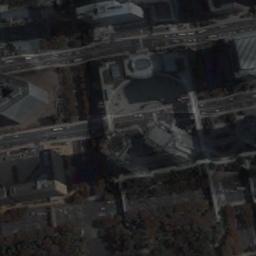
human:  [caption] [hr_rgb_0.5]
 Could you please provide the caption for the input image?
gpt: The commercial area is next to many roads .

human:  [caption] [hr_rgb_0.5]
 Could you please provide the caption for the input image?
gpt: A commercial area has some buildings and some roads go through the commercial area while a grove of trees are next to the commercial area .

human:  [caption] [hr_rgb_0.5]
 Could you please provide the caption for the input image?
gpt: The road is very narrow in the picture .

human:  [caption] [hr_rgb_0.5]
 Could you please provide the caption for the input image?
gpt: In a business district there are several tall buildings of different shapes and several roads with many cars and many trees .

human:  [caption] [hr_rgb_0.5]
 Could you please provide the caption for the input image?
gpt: It is a commercial area with some green trees .